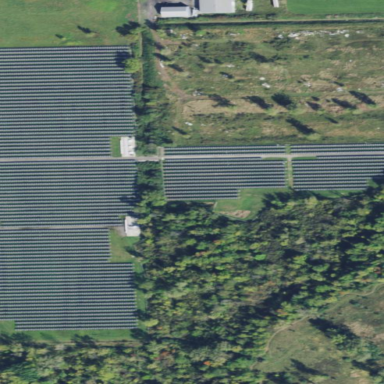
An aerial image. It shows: Solar power plant utilizing photovoltaic technology.